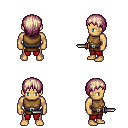
a pixel art fantasy rpg character, male body template, human, tanned skin, leather chest armor, red pants, white blonde plain hairstyle, dagger, four views (front, back, left, right), 2x2 character sprite sheet, small pixel art, hard edges, no anti-aliasing